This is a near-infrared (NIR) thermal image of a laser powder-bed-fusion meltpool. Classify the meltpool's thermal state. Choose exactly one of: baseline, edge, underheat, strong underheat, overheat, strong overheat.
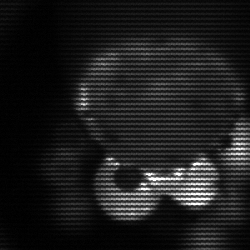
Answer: edge